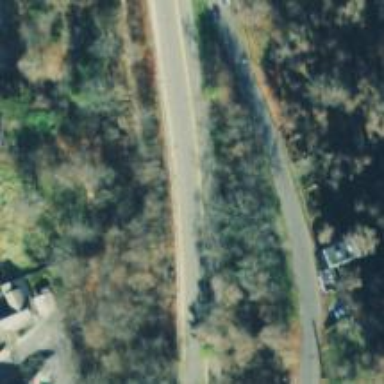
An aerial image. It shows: Tertiary road.